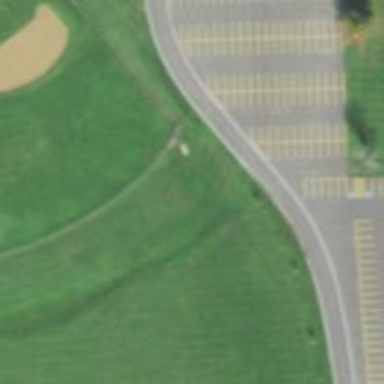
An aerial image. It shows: Disc golf tee.